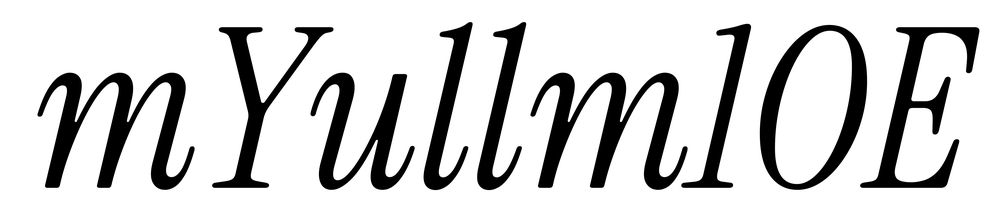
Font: InstrumentSerif-Italic